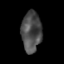
Tissue: skin
Cell type: Epithelial cells
Senescence score: 0.2673
Nuclear area (px): 789
Mean DAPI intensity: 76.904